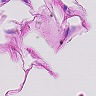
Metastatic tissue present: no